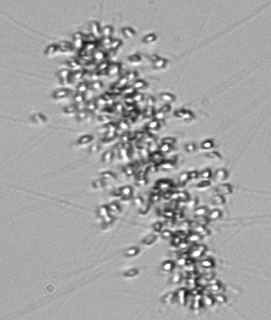
Label: Chaetoceros_didymus_TAG_external_flagellate